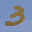
Label: 3